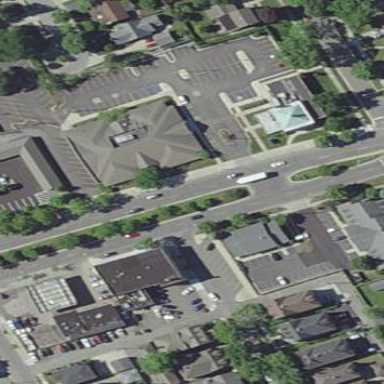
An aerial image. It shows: Healthcare clinic is depicted in the image.